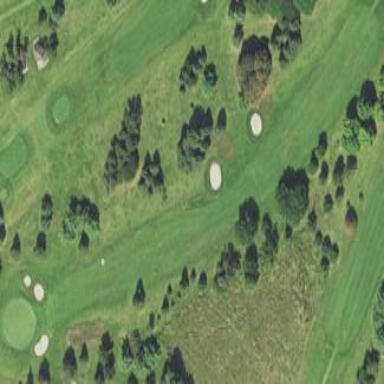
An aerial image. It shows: Golf fairway surrounded by grass.